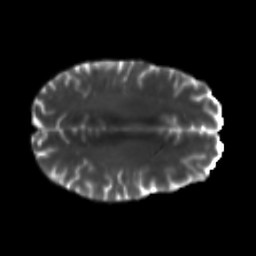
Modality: T2w
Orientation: axial
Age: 46
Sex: male
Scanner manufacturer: siemens
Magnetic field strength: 3 T
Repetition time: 5.5 s
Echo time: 0.101 s